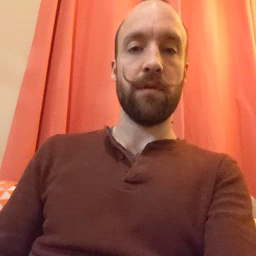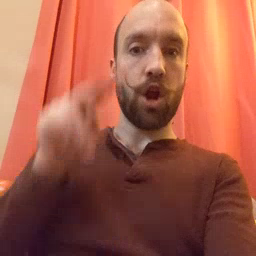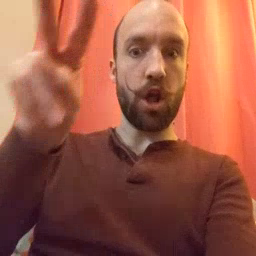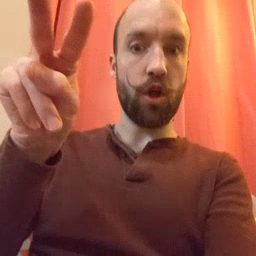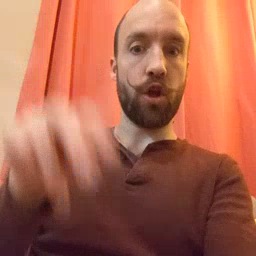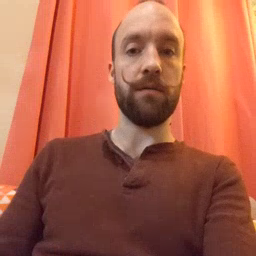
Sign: look